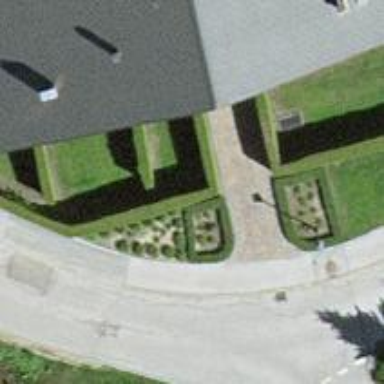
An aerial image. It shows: Hedge acting as barrier.